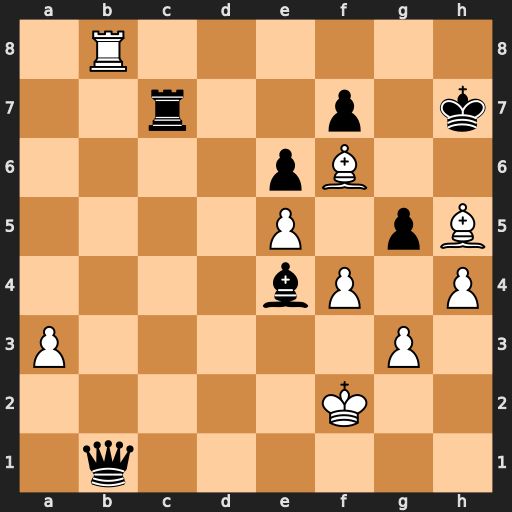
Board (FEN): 1R6/2r2p1k/4pB2/4P1pB/4bP1P/P5P1/5K2/1q6
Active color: w
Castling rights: -
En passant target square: -
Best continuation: Rh8#